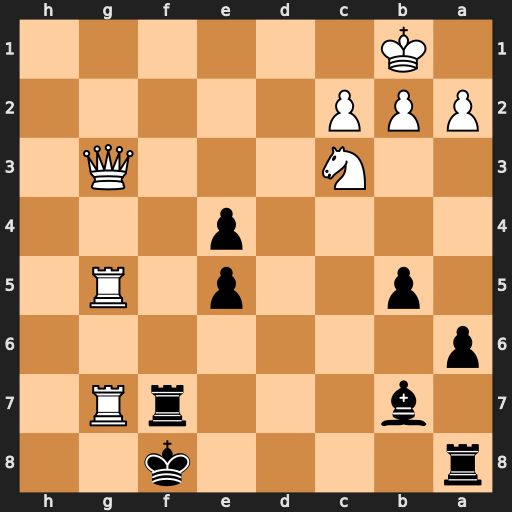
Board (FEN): r4k2/1b3rR1/p7/1p2p1R1/4p3/2N3Q1/PPP5/1K6
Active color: b
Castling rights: -
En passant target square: -
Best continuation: Rf1+ Qe1 Rxe1+ Nd1 Rxd1#